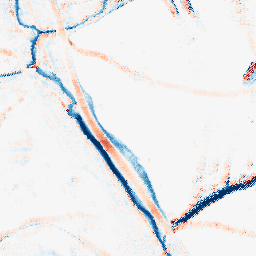
Category: morphological
Decomposition family: morphological_square
Decomposition parameters: operation: average
size: 10
Upsampling method: regularized
Upsampling parameters: scale: 4
lambda_reg: 0.1
Upsampling scale: 4